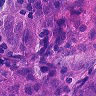
Metastatic tissue present: yes